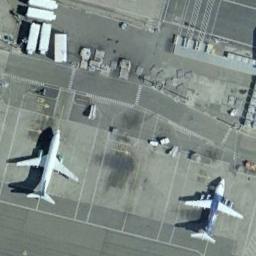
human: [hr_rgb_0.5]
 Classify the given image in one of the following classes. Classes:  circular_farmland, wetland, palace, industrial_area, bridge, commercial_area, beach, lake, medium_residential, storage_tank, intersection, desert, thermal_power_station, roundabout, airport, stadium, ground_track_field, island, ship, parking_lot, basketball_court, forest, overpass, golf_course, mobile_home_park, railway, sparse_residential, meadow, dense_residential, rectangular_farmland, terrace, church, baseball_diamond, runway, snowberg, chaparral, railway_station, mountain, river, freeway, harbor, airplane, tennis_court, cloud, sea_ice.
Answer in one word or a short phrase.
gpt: airplane